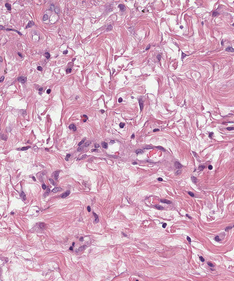
Tumor epithelial tissue: no
Tumor-associated stroma tissue: yes
Normal tissue: no